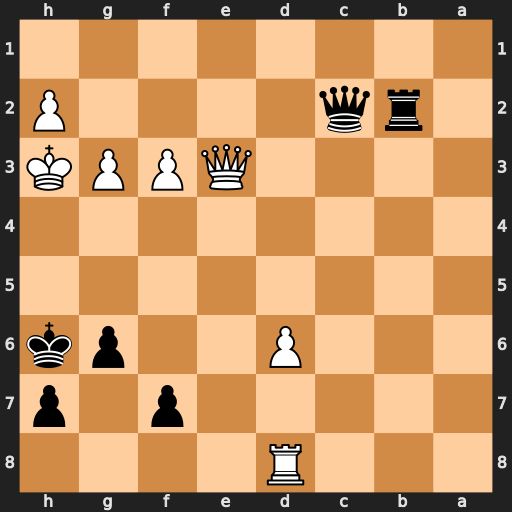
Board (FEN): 3R4/5p1p/3P2pk/8/8/4QPPK/1rq4P/8
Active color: b
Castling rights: -
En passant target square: -
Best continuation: g5 Rg8 Qxh2+